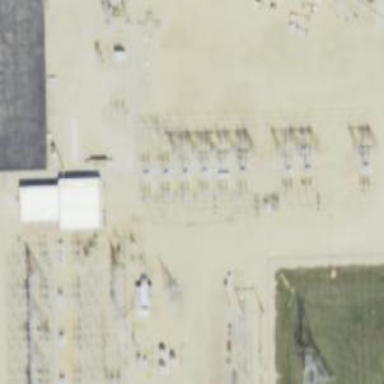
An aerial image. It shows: Switch used for power control.